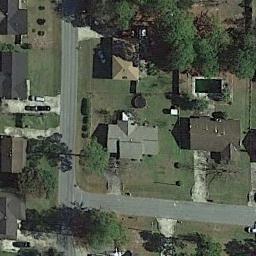
Label: residential